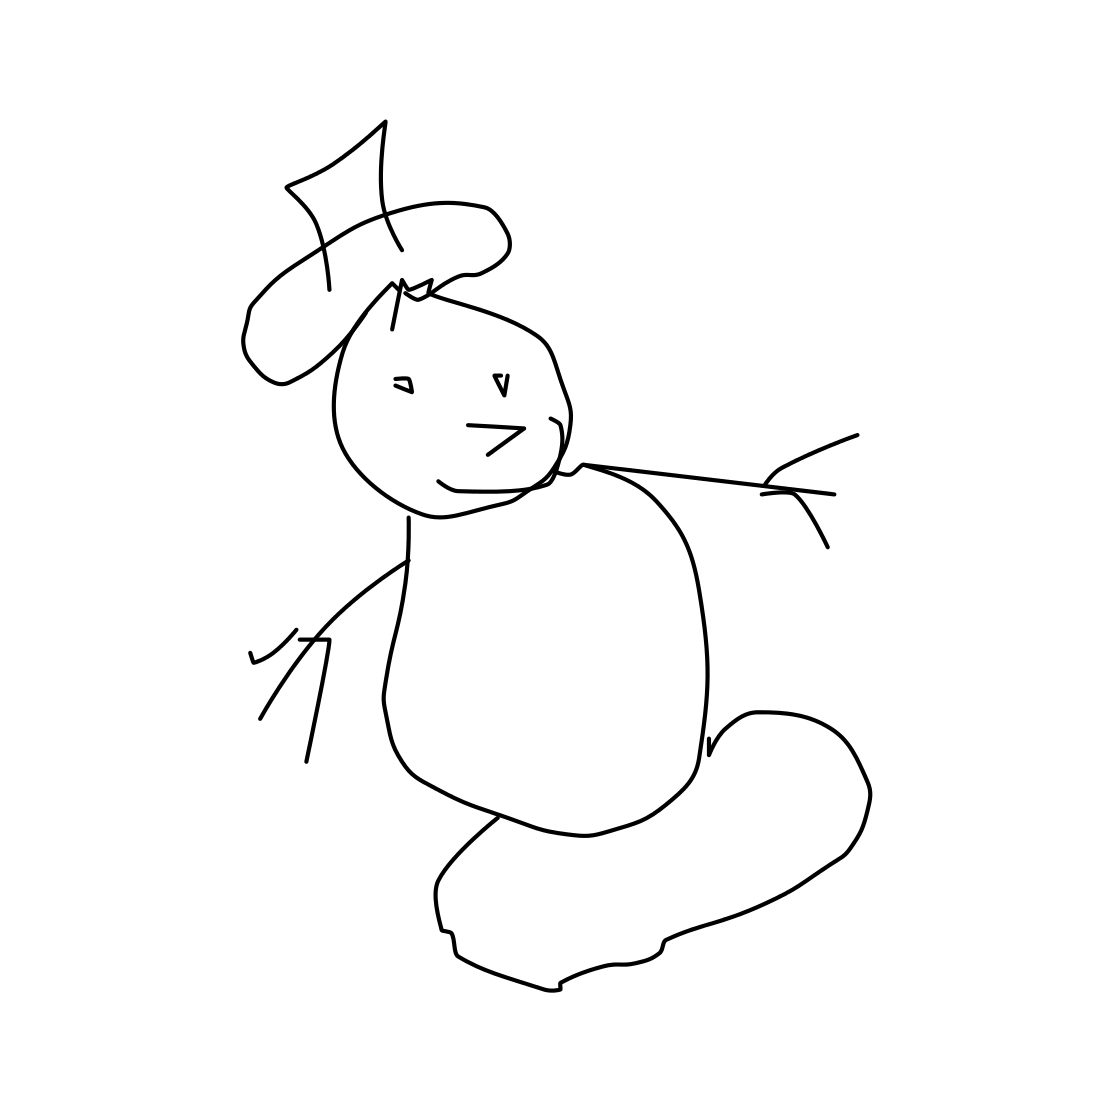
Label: snowman